This grayscale texture is a bearing vibration snapshot reshaped row-by-row into a square image. Diagnose the bearing from this image, choosing from: normal, inner_race, outer_race, ball.
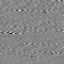
Answer: ball